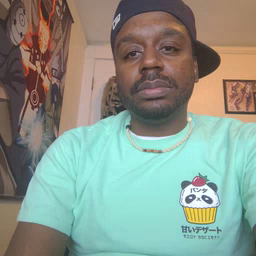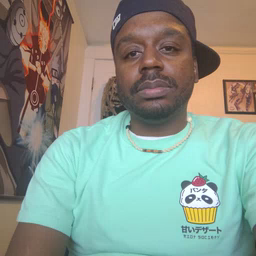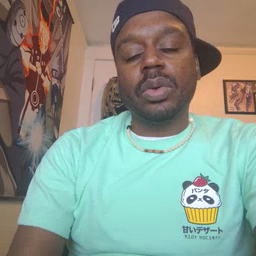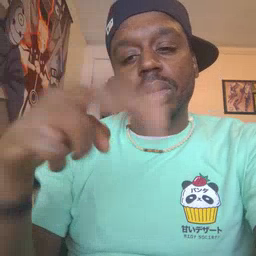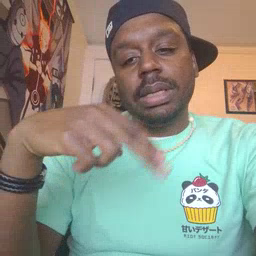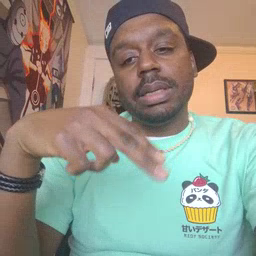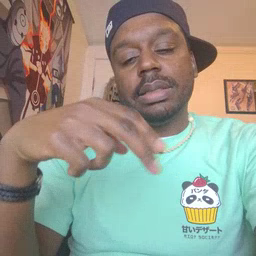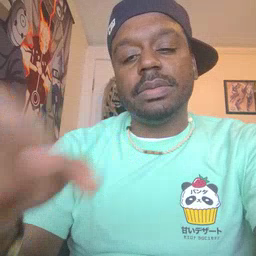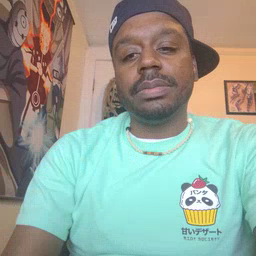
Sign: read